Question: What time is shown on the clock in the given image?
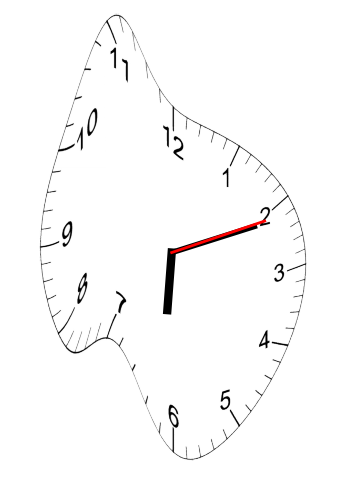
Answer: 06:11:11